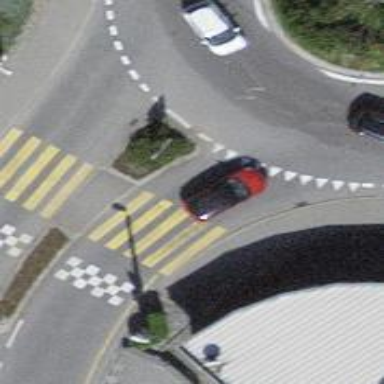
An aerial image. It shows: Kerb barrier.